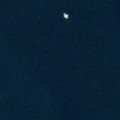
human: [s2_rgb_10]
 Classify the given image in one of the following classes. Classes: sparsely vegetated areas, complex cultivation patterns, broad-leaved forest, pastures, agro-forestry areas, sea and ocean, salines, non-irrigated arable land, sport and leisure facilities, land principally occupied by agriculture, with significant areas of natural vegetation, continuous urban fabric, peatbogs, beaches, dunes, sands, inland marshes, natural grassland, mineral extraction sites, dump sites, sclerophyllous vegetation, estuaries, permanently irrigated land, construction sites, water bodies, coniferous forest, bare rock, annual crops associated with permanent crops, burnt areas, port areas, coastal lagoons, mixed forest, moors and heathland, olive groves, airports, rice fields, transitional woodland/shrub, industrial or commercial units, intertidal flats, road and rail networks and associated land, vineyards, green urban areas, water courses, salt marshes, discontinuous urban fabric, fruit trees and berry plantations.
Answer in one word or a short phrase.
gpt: sea and ocean